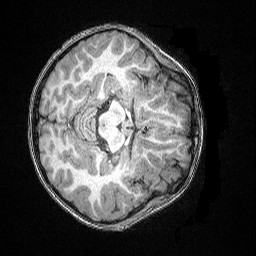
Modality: T1w
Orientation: axial
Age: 84
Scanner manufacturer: siemens
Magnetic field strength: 3 T
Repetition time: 2.5 s
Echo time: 0.00347 s